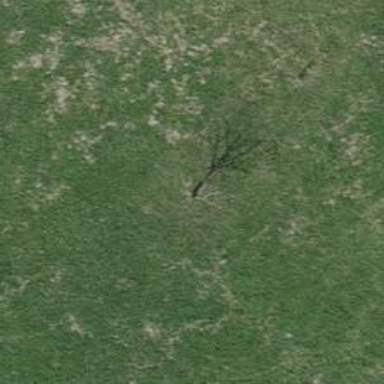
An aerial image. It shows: Single tag "natural: tree."